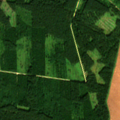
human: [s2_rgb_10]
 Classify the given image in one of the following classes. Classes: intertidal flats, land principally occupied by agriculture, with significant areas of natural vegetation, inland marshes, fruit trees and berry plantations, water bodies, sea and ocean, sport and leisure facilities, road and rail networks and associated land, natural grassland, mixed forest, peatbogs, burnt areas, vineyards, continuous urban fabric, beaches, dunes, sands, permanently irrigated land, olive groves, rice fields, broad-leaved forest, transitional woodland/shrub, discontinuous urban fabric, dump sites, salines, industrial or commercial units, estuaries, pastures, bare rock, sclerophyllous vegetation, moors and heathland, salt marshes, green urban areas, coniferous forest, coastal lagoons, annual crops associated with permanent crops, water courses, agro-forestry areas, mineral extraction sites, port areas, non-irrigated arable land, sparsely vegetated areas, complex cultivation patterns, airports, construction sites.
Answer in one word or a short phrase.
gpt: non-irrigated arable land, pastures, coniferous forest, mixed forest, transitional woodland/shrub